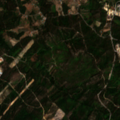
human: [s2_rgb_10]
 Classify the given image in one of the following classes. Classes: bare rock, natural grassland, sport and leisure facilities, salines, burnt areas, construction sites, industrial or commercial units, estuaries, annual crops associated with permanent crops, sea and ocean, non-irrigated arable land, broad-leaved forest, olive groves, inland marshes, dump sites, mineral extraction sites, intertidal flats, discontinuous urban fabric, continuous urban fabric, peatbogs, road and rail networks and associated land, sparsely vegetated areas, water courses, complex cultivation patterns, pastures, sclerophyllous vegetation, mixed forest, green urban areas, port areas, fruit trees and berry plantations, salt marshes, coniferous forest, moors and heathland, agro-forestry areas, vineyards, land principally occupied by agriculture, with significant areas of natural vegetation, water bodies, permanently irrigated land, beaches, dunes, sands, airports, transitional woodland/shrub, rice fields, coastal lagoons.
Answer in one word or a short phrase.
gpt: complex cultivation patterns, land principally occupied by agriculture, with significant areas of natural vegetation, mixed forest, transitional woodland/shrub